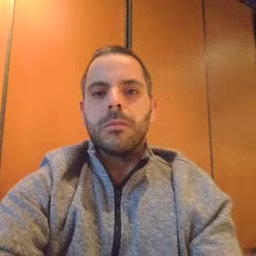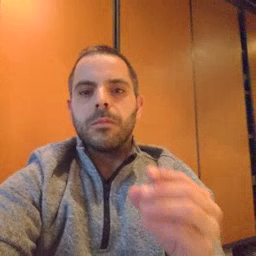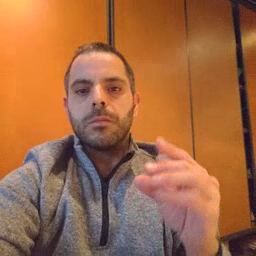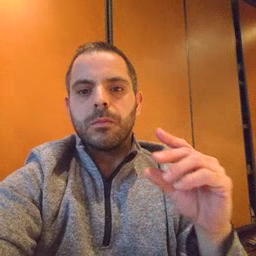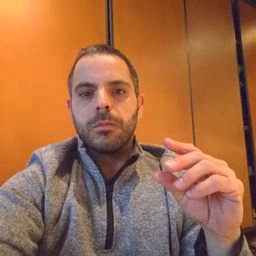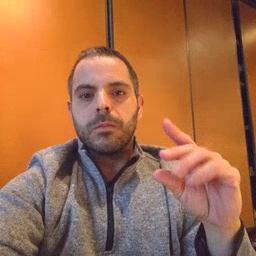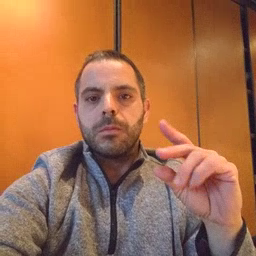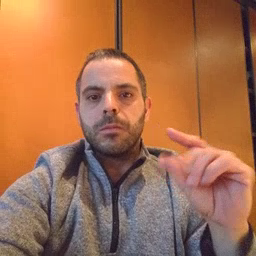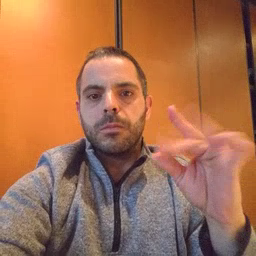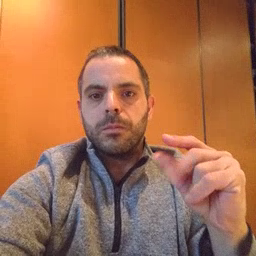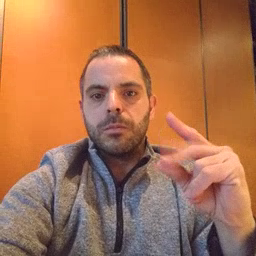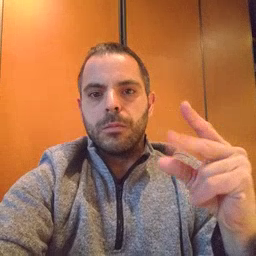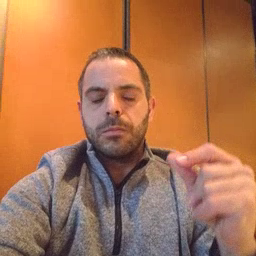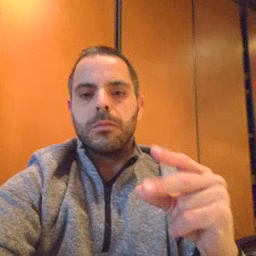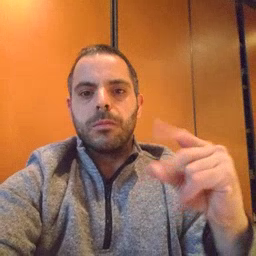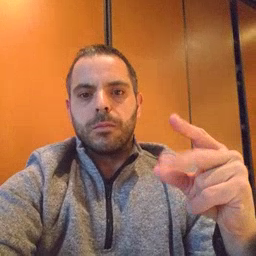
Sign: dog